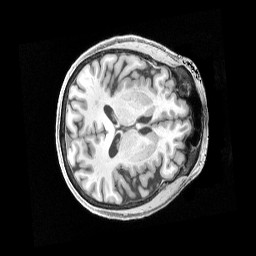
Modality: T1w
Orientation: axial
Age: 68
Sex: female
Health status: healthy
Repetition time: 2.4 s
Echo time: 0.00222 s